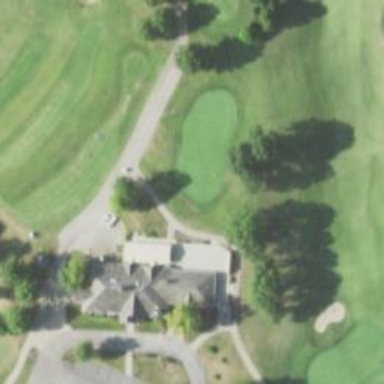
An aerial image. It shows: Service road used as golf cart path.